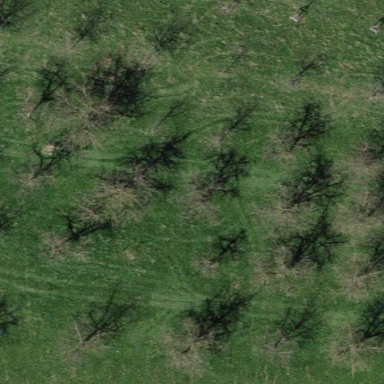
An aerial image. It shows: Orchard.